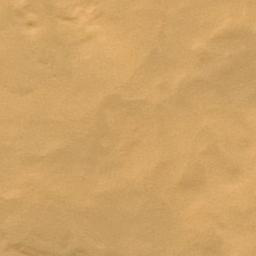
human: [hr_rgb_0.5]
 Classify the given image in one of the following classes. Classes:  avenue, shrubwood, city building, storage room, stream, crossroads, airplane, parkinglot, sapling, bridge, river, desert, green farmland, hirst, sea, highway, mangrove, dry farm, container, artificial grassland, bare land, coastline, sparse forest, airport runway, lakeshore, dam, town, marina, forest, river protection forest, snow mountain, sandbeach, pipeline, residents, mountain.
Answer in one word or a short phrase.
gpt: desert